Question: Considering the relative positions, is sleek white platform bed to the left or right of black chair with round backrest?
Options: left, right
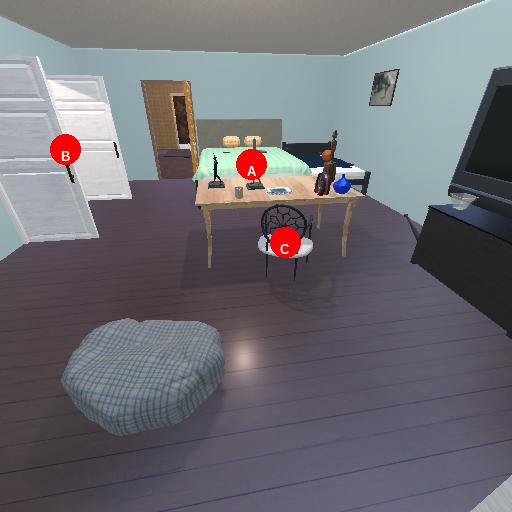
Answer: left